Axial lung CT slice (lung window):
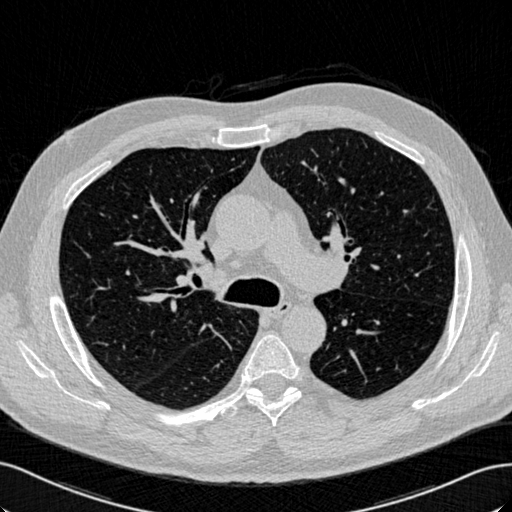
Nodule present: no